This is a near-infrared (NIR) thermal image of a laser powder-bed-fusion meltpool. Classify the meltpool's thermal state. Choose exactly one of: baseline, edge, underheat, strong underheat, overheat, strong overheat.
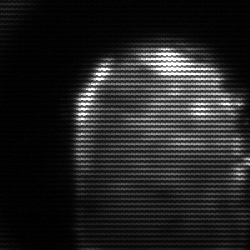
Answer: baseline